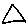
Label: triangle